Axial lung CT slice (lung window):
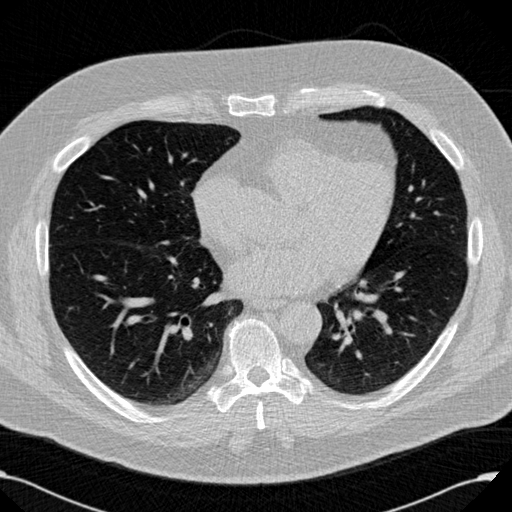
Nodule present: no